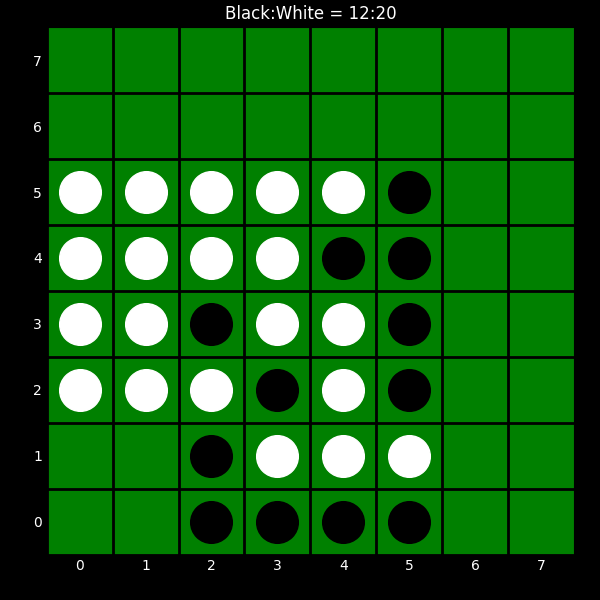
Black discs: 12
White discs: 20